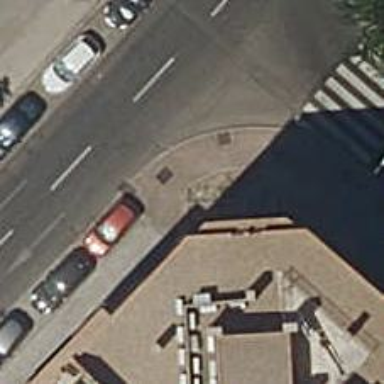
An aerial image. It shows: Sidewalk along the footway.